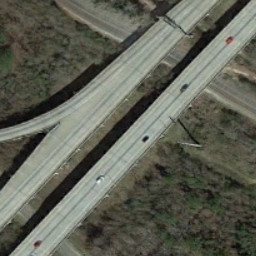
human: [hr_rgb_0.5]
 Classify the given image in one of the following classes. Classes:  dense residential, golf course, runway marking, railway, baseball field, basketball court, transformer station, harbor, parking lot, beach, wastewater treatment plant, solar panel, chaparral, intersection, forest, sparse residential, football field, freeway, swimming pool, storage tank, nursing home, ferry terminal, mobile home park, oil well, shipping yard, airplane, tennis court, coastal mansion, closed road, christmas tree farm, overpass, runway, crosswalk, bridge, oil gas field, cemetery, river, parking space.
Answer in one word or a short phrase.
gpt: overpass